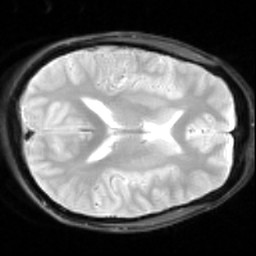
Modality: inplaneT2
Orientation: axial
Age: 19
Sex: male